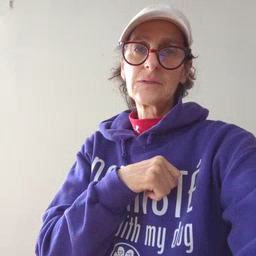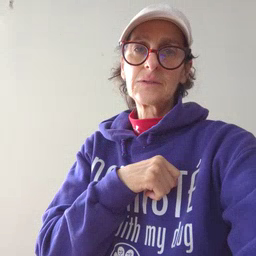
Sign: orange